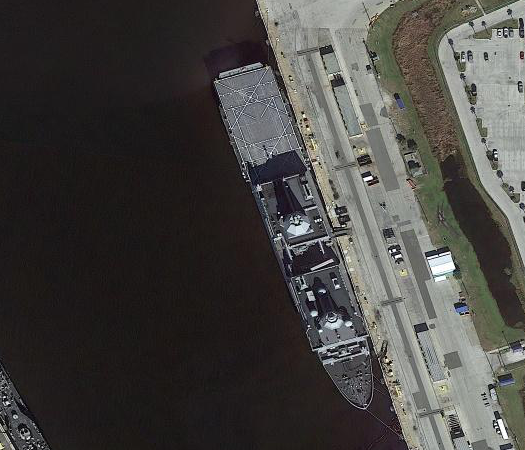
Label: San_Antonio-class_transport_dock